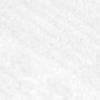
Label: no_change